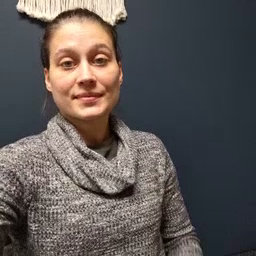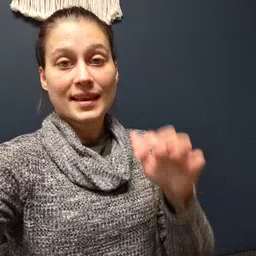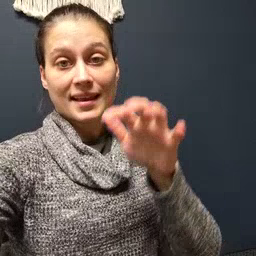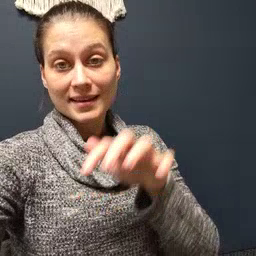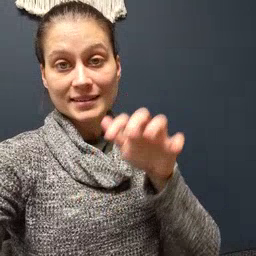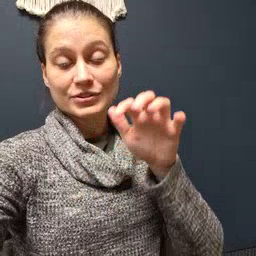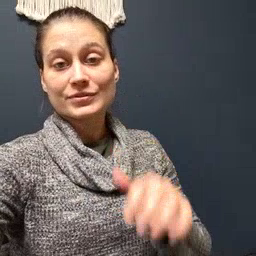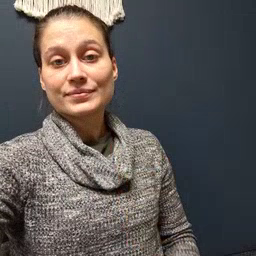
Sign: alligator